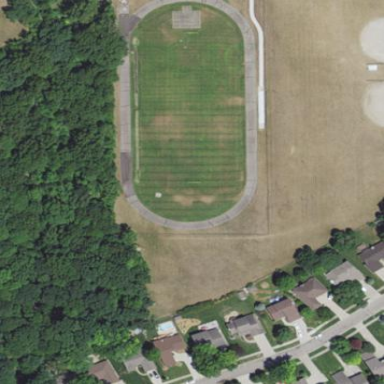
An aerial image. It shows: American football pitch for leisure and sport activities.